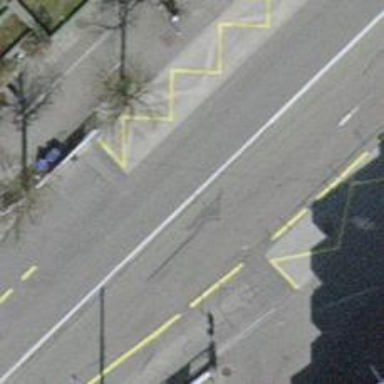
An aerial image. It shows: Bus stop for trolleybuses with designated stop position for public transport.